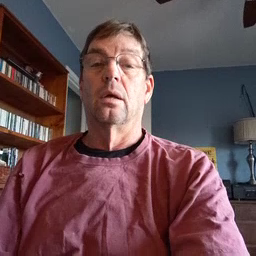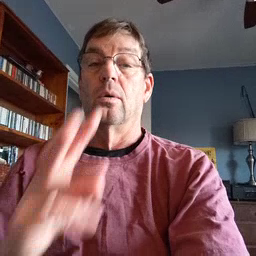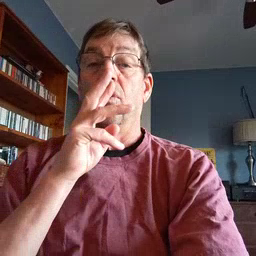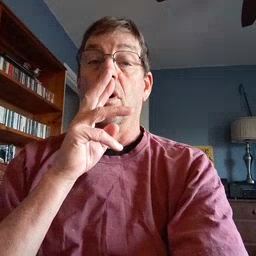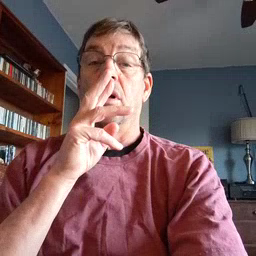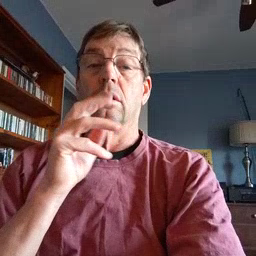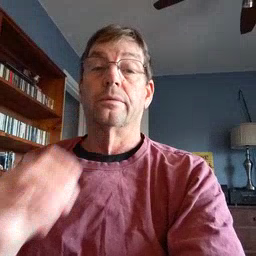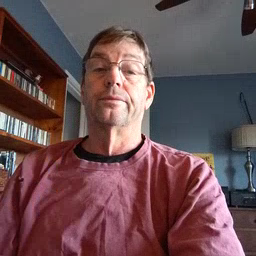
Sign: water